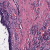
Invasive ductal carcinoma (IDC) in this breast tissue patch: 0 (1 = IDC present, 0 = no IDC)